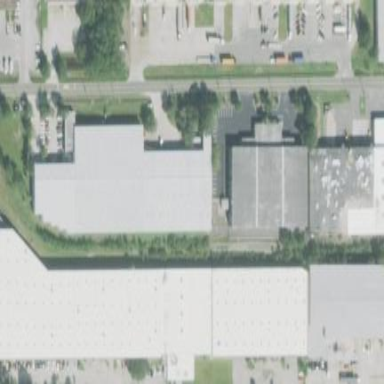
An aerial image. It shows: Industrial area with warehouses.